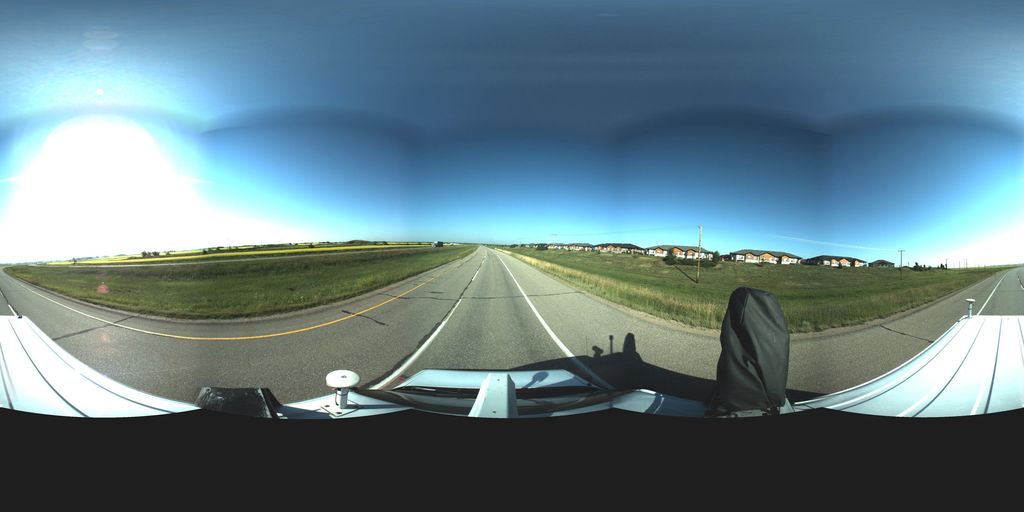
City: saskatoon